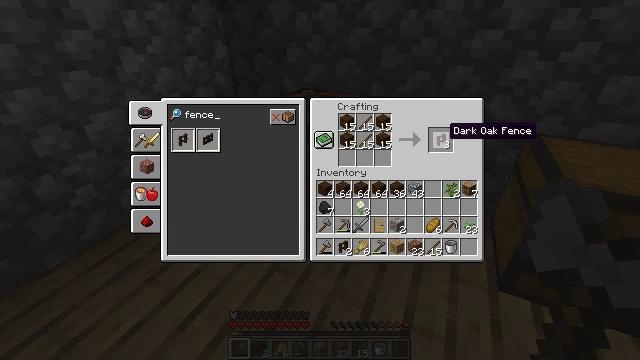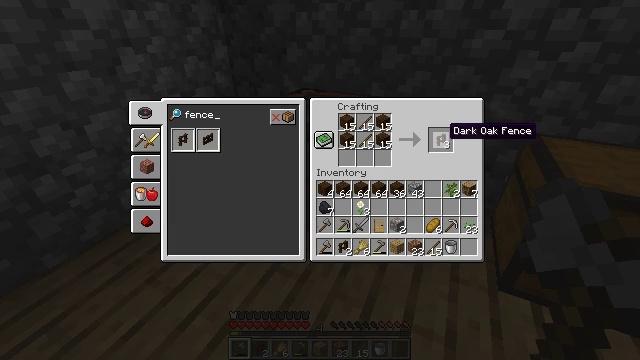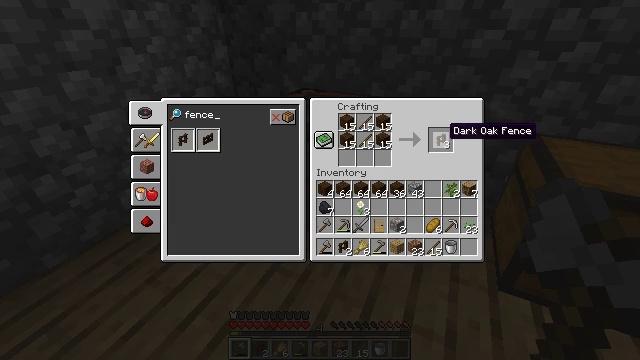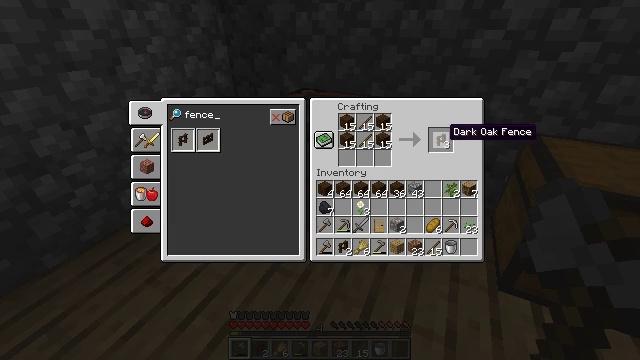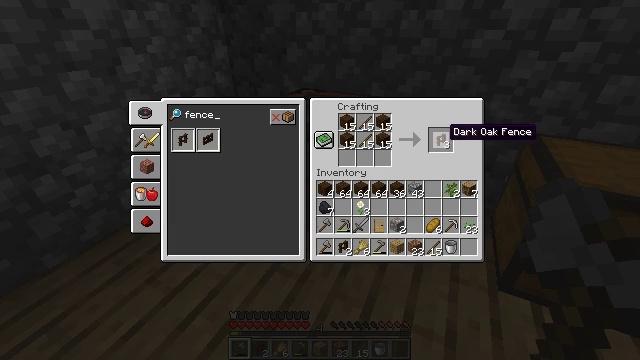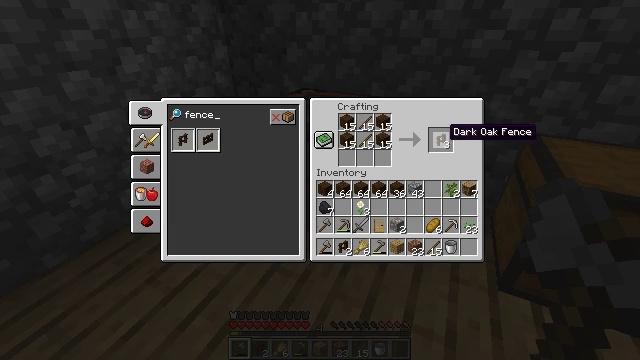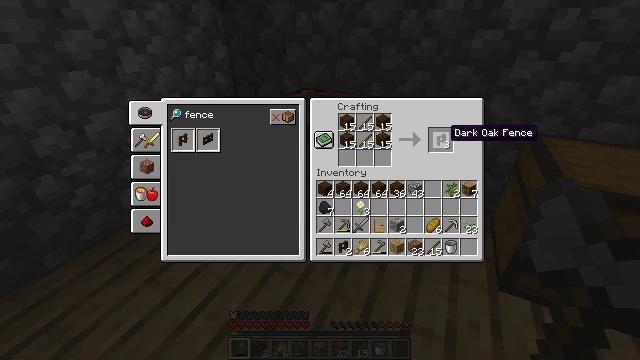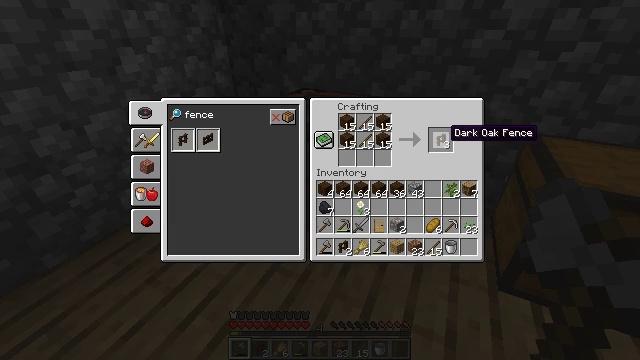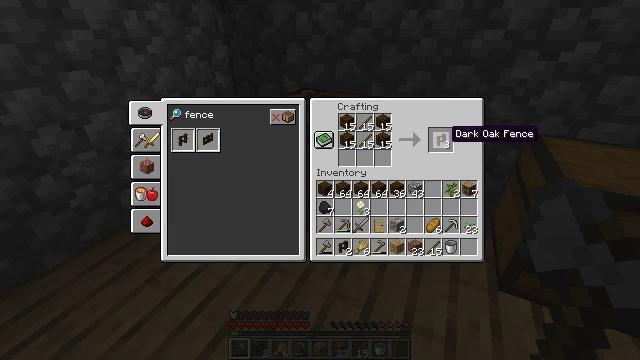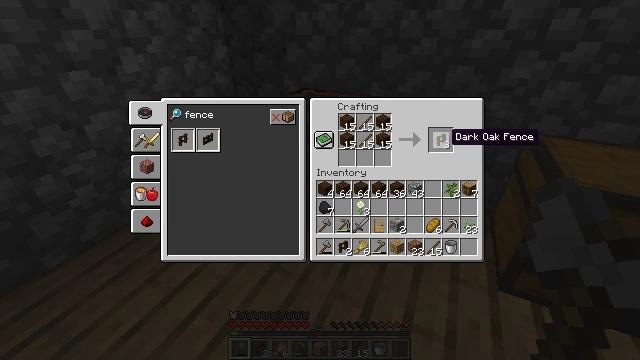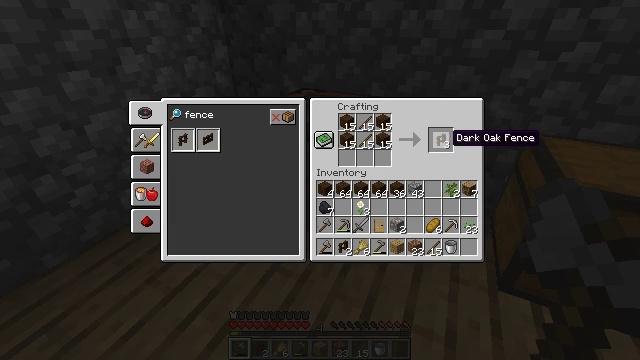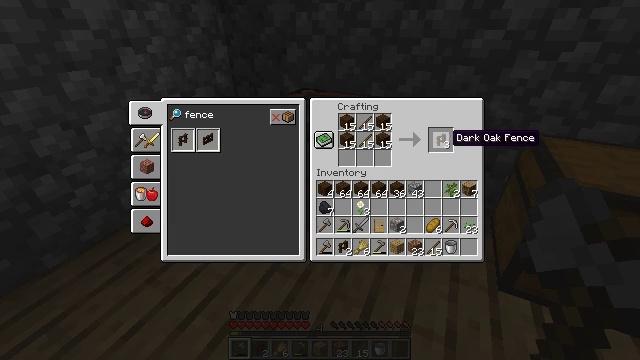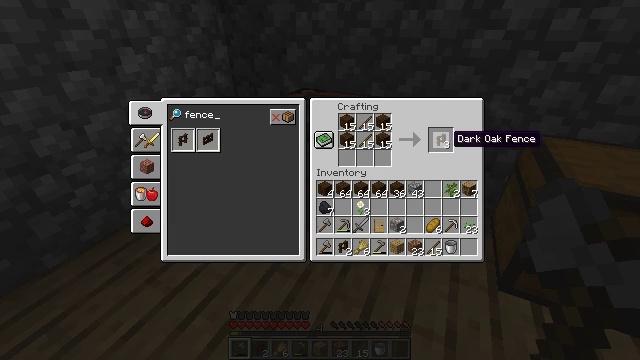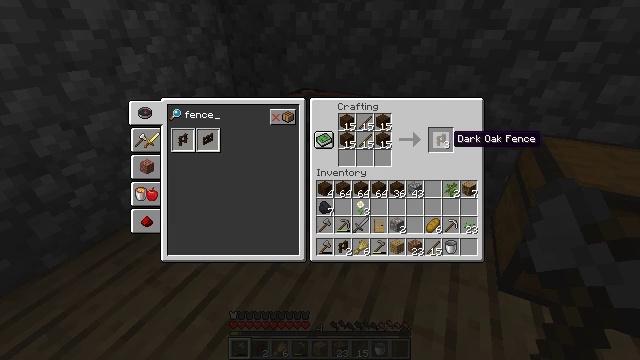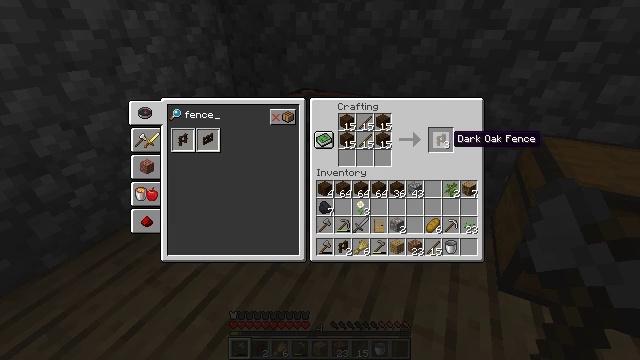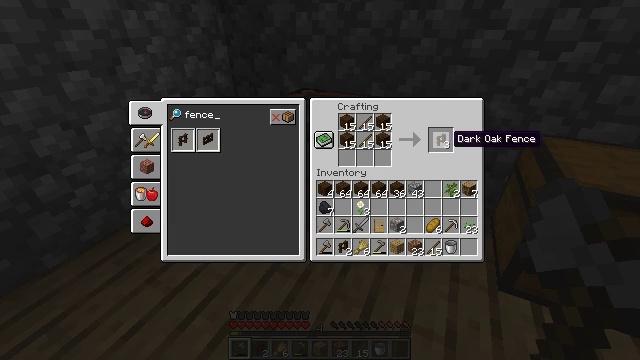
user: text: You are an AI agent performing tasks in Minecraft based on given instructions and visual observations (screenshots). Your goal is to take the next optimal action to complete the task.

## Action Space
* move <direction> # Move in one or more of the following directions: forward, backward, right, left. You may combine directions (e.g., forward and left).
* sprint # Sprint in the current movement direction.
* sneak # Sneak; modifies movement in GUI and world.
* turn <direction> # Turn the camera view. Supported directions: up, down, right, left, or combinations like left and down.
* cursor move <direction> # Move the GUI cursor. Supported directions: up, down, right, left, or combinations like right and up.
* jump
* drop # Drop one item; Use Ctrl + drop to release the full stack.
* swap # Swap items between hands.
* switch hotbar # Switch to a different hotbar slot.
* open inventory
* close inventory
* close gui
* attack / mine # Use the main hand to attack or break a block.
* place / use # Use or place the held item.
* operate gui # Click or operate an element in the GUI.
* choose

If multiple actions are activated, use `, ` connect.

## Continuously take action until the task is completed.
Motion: motion action
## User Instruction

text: Create a dark oak fence with dark oak materials.
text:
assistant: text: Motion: sneak
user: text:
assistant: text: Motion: no_op
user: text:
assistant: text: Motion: no_op
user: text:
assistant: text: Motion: no_op
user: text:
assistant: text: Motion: no_op
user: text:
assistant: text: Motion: no_op
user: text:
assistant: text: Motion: no_op
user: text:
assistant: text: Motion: no_op
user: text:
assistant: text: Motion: no_op
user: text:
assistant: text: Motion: no_op
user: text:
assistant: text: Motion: no_op
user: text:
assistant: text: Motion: no_op
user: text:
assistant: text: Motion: no_op
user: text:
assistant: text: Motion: no_op
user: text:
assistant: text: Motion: no_op
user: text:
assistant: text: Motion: no_op
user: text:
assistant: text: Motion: no_op
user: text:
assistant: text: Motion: no_op
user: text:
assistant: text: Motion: no_op
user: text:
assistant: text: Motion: no_op
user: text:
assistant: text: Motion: no_op
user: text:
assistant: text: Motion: no_op
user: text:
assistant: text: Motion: no_op
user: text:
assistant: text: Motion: no_op
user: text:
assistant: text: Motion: no_op
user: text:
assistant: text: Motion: sneak
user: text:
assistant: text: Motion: sneak
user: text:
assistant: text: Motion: sneak
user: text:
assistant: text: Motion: no_op
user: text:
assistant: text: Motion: no_op